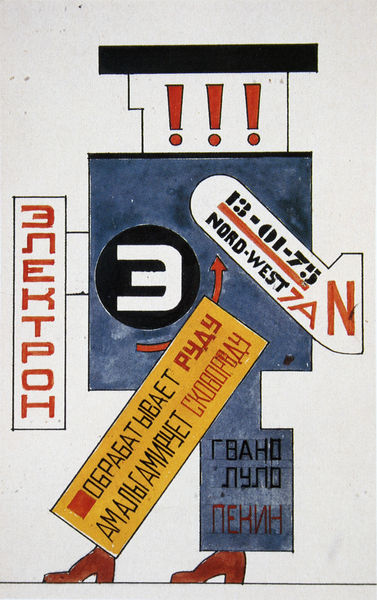
Titel: Skizze für die Elektronen-Maschine zu "Der Mann, der Donnerstag war" von Gilbert Chesterton
Künstler: Alexander Wesnin
Standort: Moskau
Institution: Staatliches Bachruschin-Museum
Schlagwörter: blau, kopf, weiß, gelb, braun, grau, nase, schwarz, zeichen, zeichnung, rot, arm, arme, mensch, bild, knopf, beine, schrift, schuhe, russland, werbung, rad, seitenansicht, schriftzeichen, rechtecke, punkte, buchstaben, plakat, reklame, stiefel, quader, männchen, drehung, pfeil, russisch, hebel, kyrillisch, automat, ausrufezeichen, anweidungen